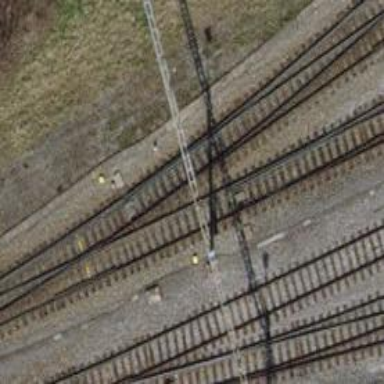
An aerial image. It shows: Railway yard with single rail track. The electrified track has contact line for power supply.